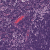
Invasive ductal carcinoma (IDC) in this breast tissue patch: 0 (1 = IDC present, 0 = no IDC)